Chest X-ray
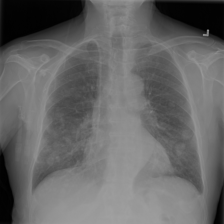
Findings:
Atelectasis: negative
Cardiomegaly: negative
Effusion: negative
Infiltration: negative
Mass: negative
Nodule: positive
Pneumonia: negative
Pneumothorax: negative
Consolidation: negative
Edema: negative
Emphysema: negative
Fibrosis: negative
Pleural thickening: negative
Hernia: negative